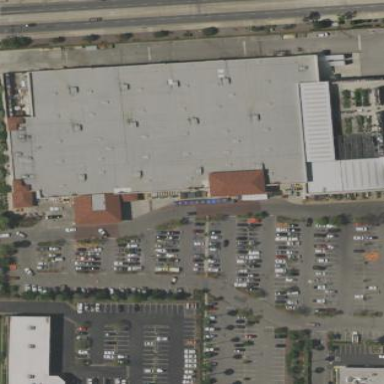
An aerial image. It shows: Commercial building.